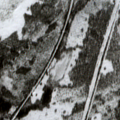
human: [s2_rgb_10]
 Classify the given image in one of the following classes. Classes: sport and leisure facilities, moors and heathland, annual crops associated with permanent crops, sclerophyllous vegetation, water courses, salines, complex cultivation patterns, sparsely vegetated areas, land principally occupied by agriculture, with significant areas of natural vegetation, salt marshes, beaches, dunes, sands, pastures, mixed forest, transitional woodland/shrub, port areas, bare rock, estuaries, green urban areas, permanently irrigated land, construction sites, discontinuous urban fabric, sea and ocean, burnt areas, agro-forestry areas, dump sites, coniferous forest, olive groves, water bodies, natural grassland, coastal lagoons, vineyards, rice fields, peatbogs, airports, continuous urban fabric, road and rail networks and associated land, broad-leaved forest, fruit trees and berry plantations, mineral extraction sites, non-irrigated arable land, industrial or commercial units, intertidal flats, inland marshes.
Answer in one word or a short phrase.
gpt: coniferous forest, mixed forest, transitional woodland/shrub